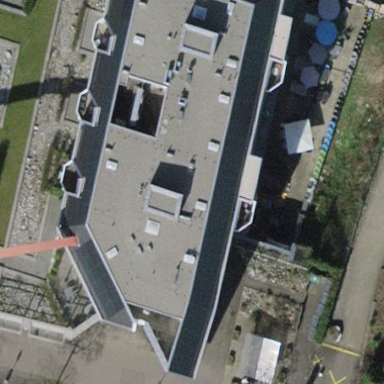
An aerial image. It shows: Flat roof residential building.